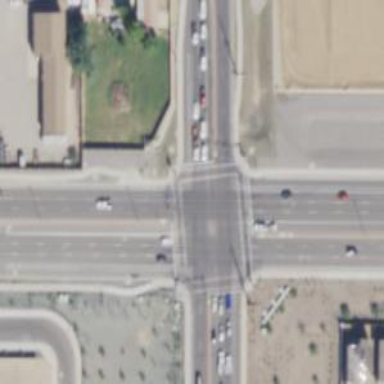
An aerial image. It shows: Crossing road.